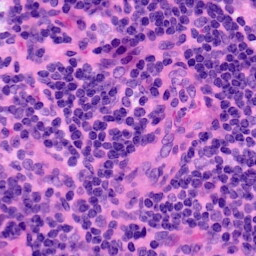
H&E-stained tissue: LymphNode